Question: I have two tables, tbl_msg and tbl_details.(Like the photo below)
I want to select the last message of each chat, like the image embedded with SQL, such as WhatsApp and Telegram chat lists.(sql code).
please help me. thank's

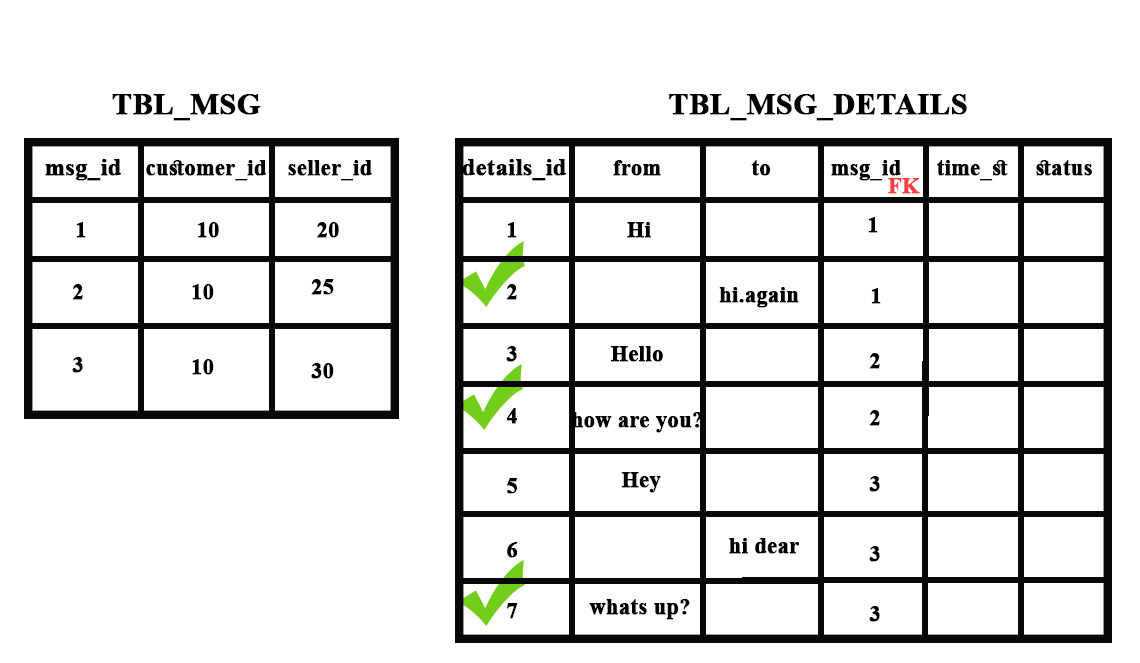
Answer: This might be one option:
'''
select *
from tbl_msg a join tbl_msg_details b on b.msg_id = a.msg_id
where b.details_id = (select max(c.details_id)
from tbl_msg_details c
where c.msg_id = b.msg_id
)
'''